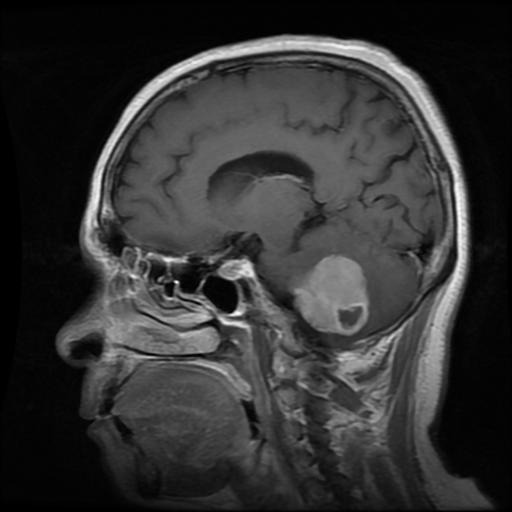
Label: meningioma